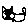
Label: cat